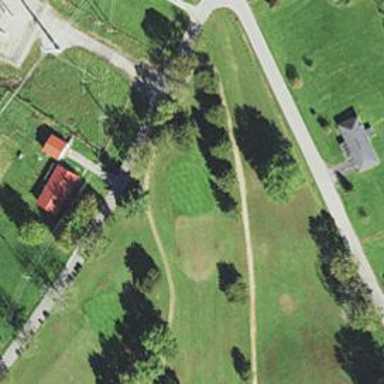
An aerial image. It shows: Pathway for golfing.